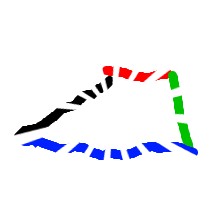
Shape: trapezoid